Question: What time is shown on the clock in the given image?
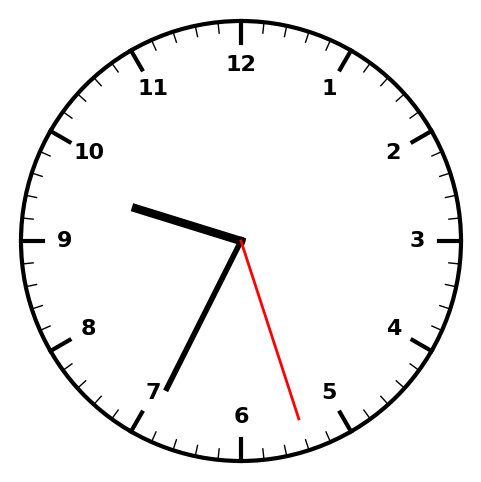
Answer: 09:34:27